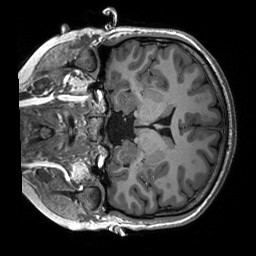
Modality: T1w
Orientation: coronal
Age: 19
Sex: female
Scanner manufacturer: siemens
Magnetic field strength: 3 T
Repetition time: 2.53 s
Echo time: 0.00227 s